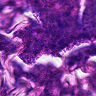
Metastatic tissue present: no